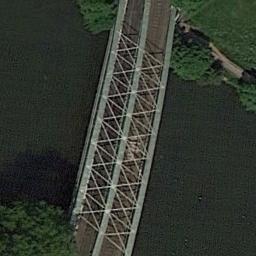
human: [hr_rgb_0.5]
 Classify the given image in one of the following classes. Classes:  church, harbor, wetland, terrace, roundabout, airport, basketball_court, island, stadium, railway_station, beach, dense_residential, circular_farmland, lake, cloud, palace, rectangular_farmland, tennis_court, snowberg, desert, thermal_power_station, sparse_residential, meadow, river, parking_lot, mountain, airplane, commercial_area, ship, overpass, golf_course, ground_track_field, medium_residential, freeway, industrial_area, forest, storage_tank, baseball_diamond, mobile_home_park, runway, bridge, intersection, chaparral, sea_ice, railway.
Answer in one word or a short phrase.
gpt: bridge